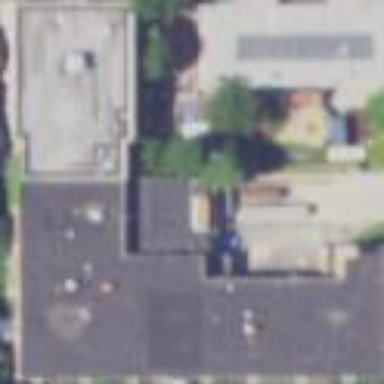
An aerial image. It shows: School building.